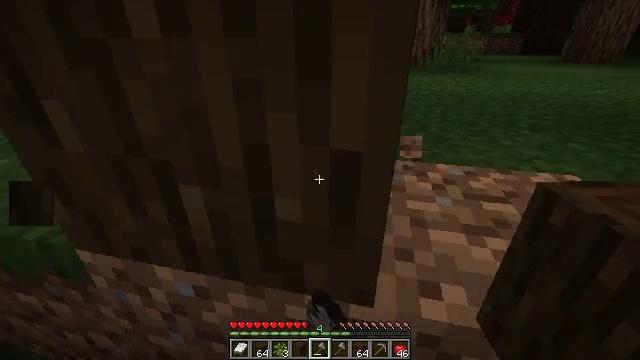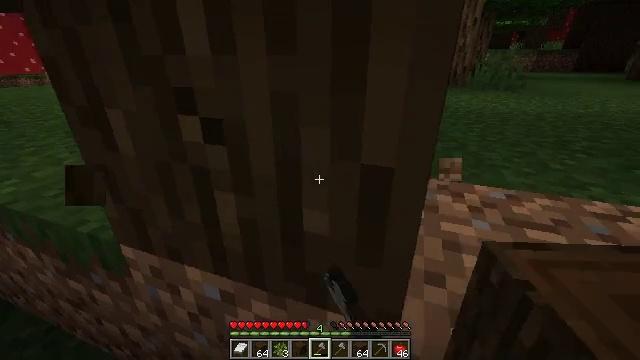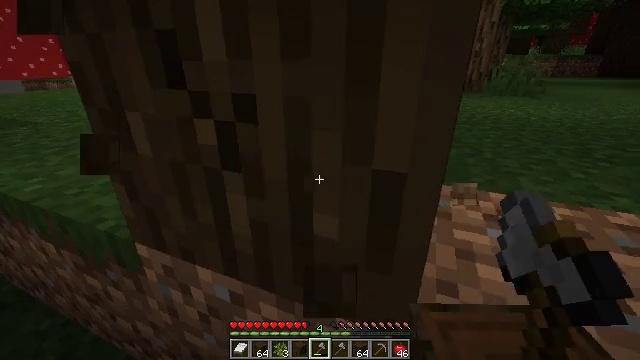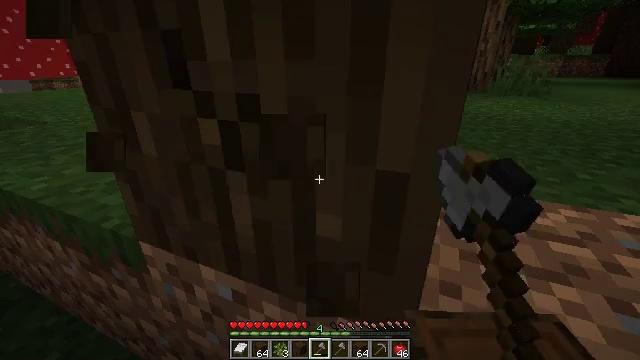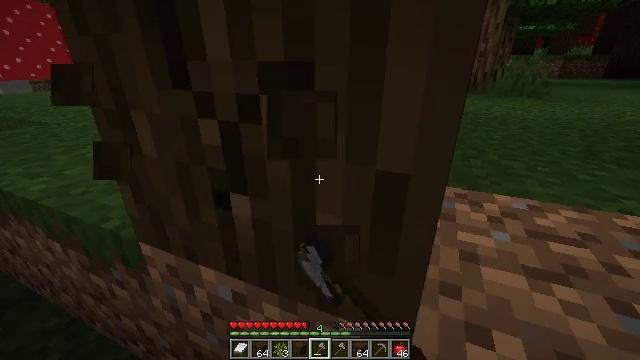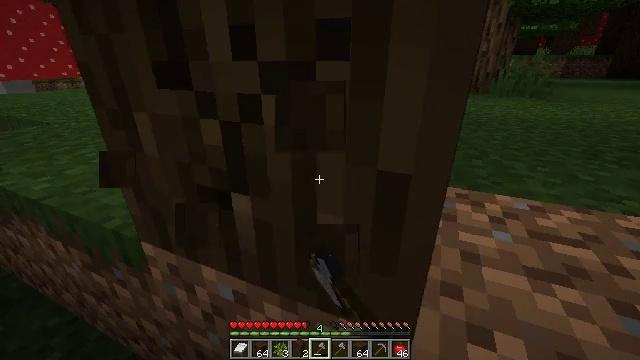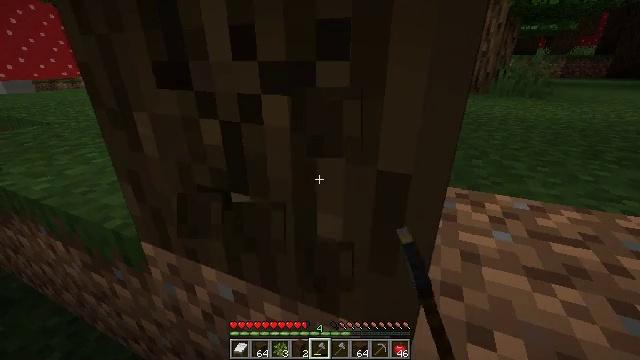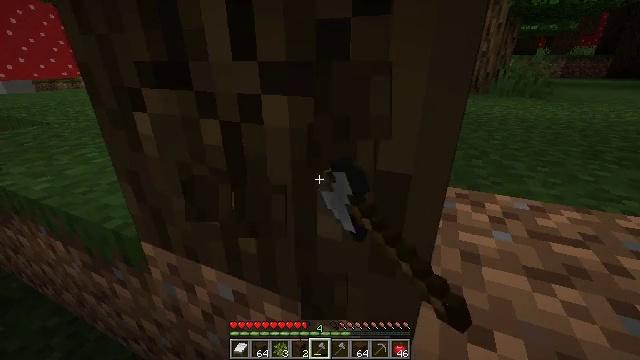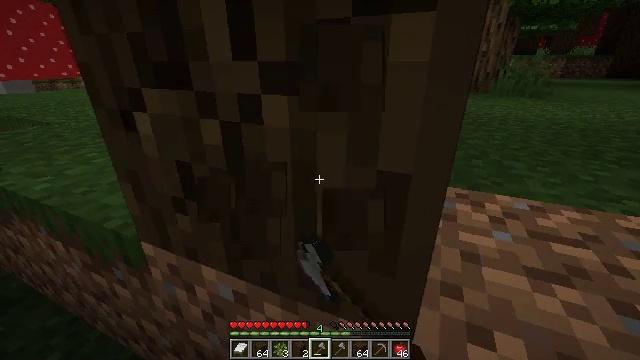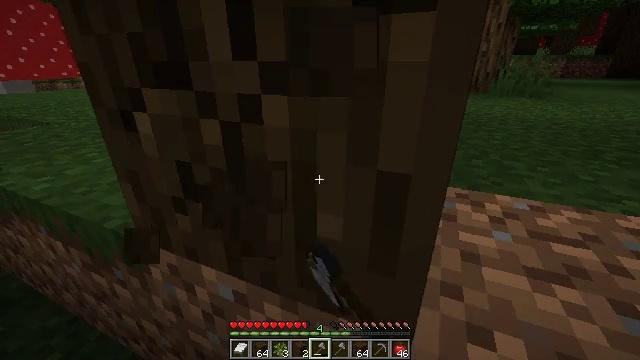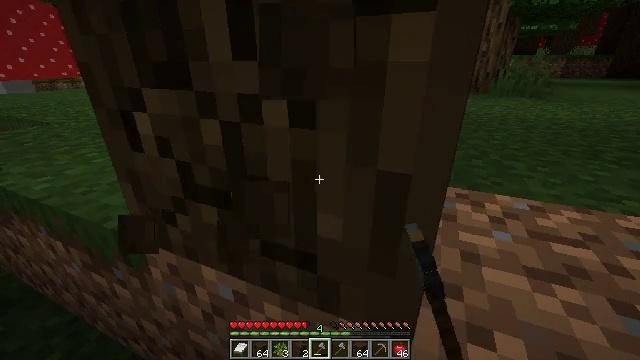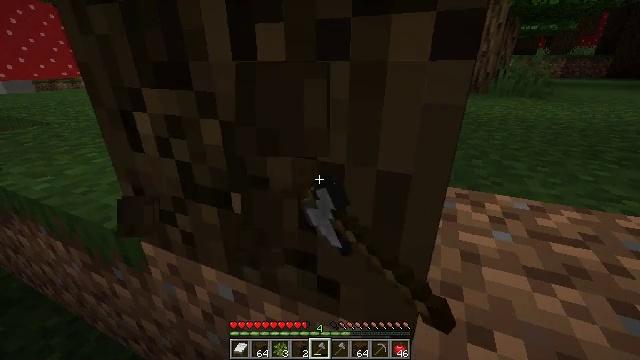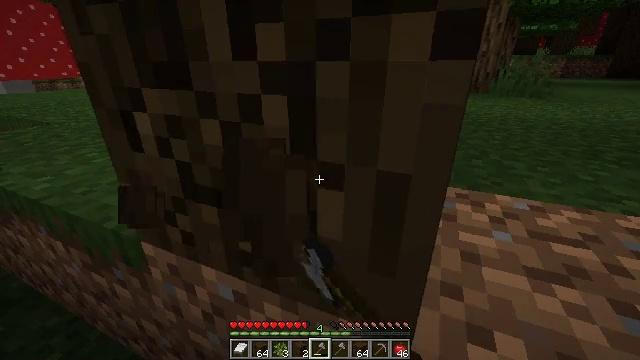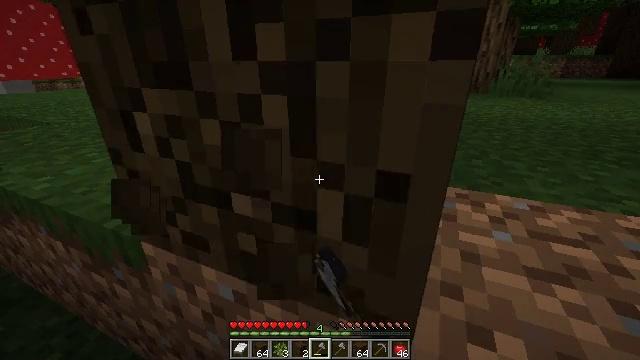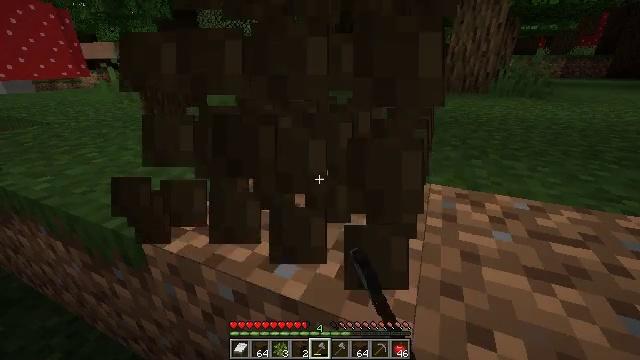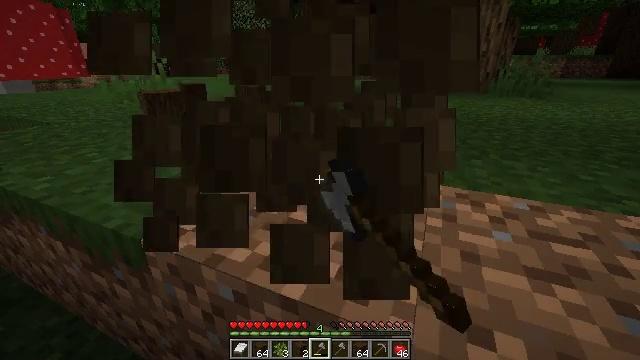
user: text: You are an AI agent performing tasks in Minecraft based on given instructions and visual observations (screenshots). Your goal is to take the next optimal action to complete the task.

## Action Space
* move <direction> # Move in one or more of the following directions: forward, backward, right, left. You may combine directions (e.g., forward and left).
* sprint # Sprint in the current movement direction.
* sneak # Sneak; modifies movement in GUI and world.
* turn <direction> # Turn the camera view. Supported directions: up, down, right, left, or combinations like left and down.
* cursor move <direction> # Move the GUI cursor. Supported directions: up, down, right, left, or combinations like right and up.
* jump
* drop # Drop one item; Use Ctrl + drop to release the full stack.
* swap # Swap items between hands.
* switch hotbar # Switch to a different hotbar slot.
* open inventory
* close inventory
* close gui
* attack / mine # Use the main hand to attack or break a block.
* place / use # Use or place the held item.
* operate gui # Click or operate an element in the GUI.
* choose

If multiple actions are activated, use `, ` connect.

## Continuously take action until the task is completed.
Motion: motion action
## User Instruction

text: Collect dark oak log for building.
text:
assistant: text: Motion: turn left and up, attack / mine
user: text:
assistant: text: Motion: turn left, attack / mine
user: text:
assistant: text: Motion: attack / mine
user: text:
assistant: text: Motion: attack / mine
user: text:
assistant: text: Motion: attack / mine
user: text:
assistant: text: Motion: attack / mine
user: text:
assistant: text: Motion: attack / mine
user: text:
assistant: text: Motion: attack / mine
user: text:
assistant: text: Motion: attack / mine
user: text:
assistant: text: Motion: attack / mine
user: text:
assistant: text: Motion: attack / mine
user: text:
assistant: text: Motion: attack / mine
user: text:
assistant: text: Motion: attack / mine
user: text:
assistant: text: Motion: attack / mine
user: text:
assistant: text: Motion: attack / mine
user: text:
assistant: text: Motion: attack / mine
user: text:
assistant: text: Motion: attack / mine
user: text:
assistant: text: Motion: attack / mine
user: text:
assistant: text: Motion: attack / mine